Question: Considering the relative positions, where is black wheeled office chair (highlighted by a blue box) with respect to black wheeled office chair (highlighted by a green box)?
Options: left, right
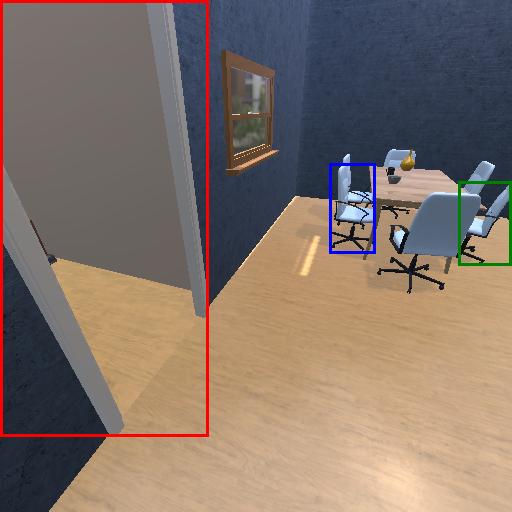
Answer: left